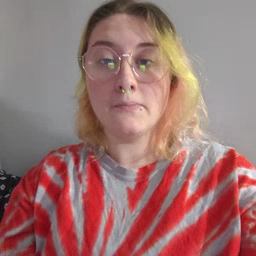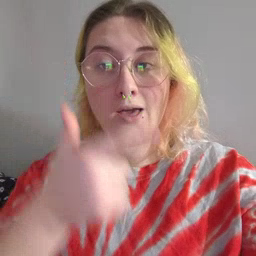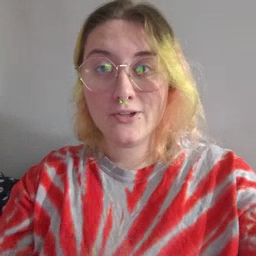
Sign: brother